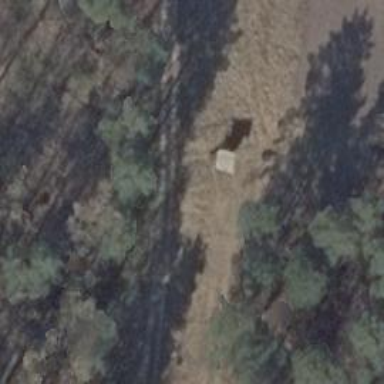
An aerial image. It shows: Shelter that serves as hunting stand.